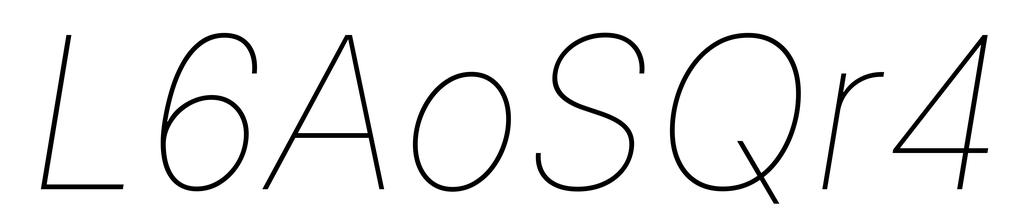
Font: Inter-Italic_Thin_Italic